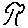
Label: tree